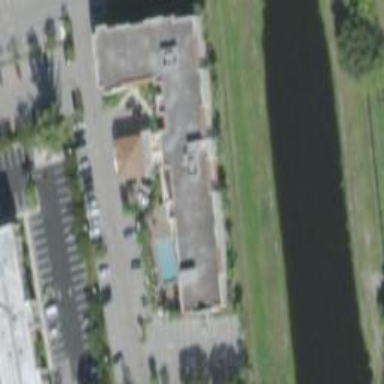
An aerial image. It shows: Hotel building.